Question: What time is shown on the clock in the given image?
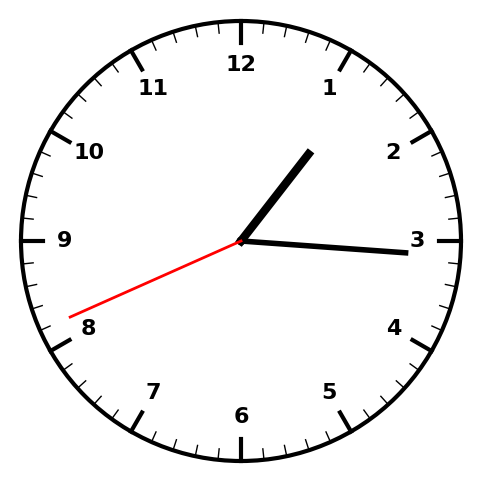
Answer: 01:15:41